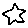
Label: star